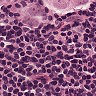
Metastatic tissue present: yes